Field crop: maize
Growth stage: 2
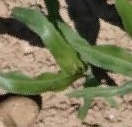
Species: maize